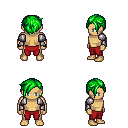
a pixel art fantasy rpg character, male body template, human, tanned skin, steel arm armor, red pants, green pixie cut hairstyle, four views (front, back, left, right), 2x2 character sprite sheet, small pixel art, hard edges, no anti-aliasing